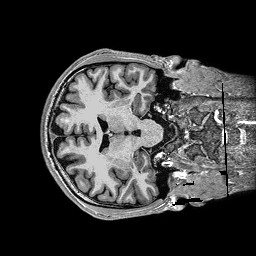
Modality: T1w
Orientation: axial
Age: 28
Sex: male